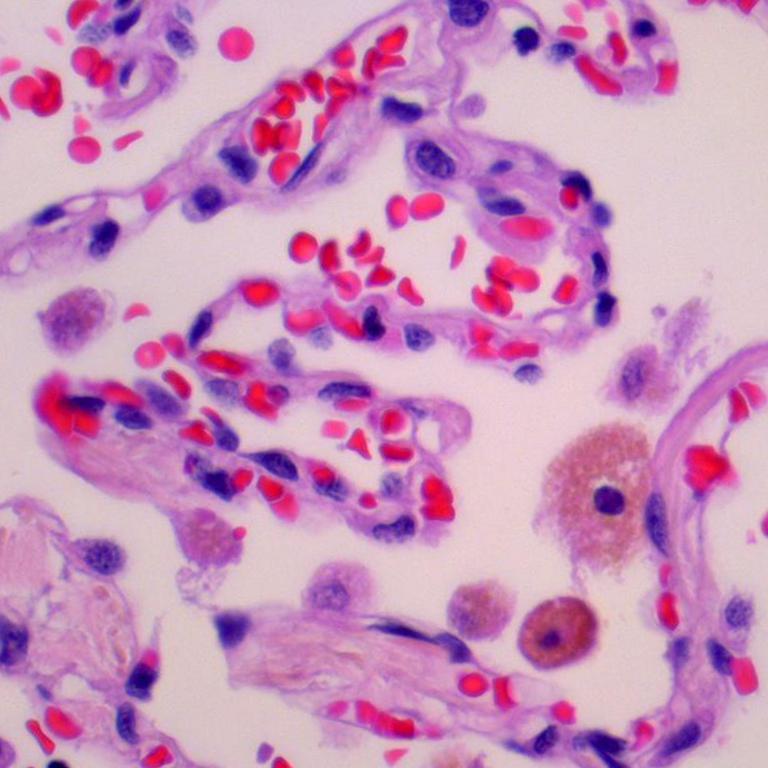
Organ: lung
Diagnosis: benign